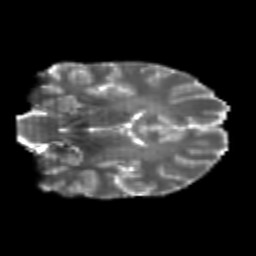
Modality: T2w
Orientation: coronal
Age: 22
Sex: male
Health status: healthy
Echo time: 0.074 s